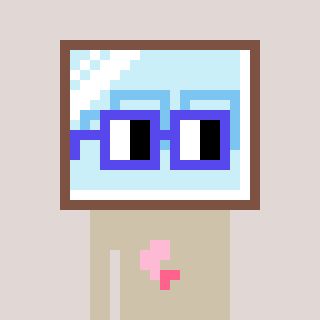
a pixel art character with square blue glasses, a mirror-shaped head and a bege-colored body on a warm background